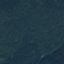
Land use / land cover class: Forest